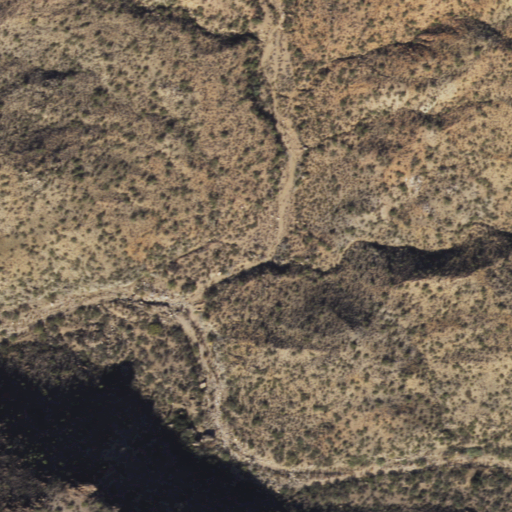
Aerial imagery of valley in Arizona named Chalk Spring Canyon containing only shrub